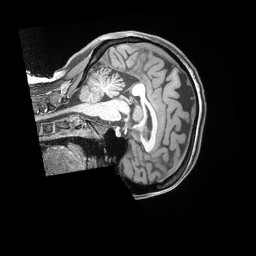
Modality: T1w
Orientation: sagittal
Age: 38
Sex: female
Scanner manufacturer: siemens
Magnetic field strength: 3 T
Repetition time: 2 s
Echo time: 0.00211 s